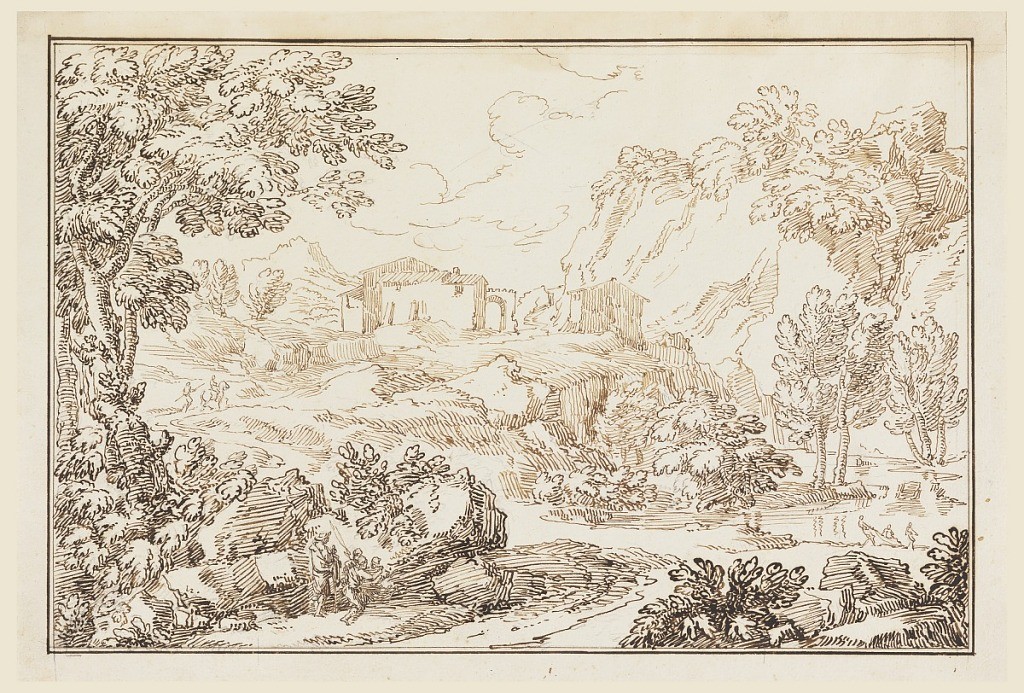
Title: A landscape
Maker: Carlo Marchionni, Italian, 1702–1786
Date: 1770–86
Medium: Black chalk, pen and brown ink on paper
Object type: Drawing
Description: Foreground: foud people on the left with large trees surrounding them. In the middleground are two people, one is riding a horse walking on a path towards a building. In the background is a building. To the right, is a large cliff or mountain.